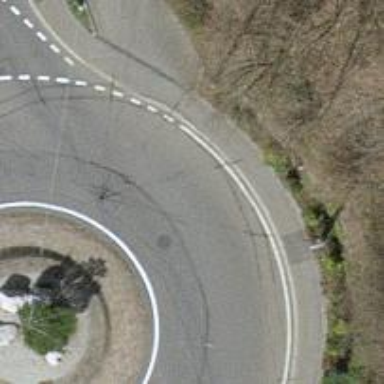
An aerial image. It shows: Secondary road with asphalt surface leading to roundabout. This road features trolley wires.